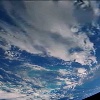
Label: cloud